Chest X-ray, PA view. Patient: 43 years old, sex F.
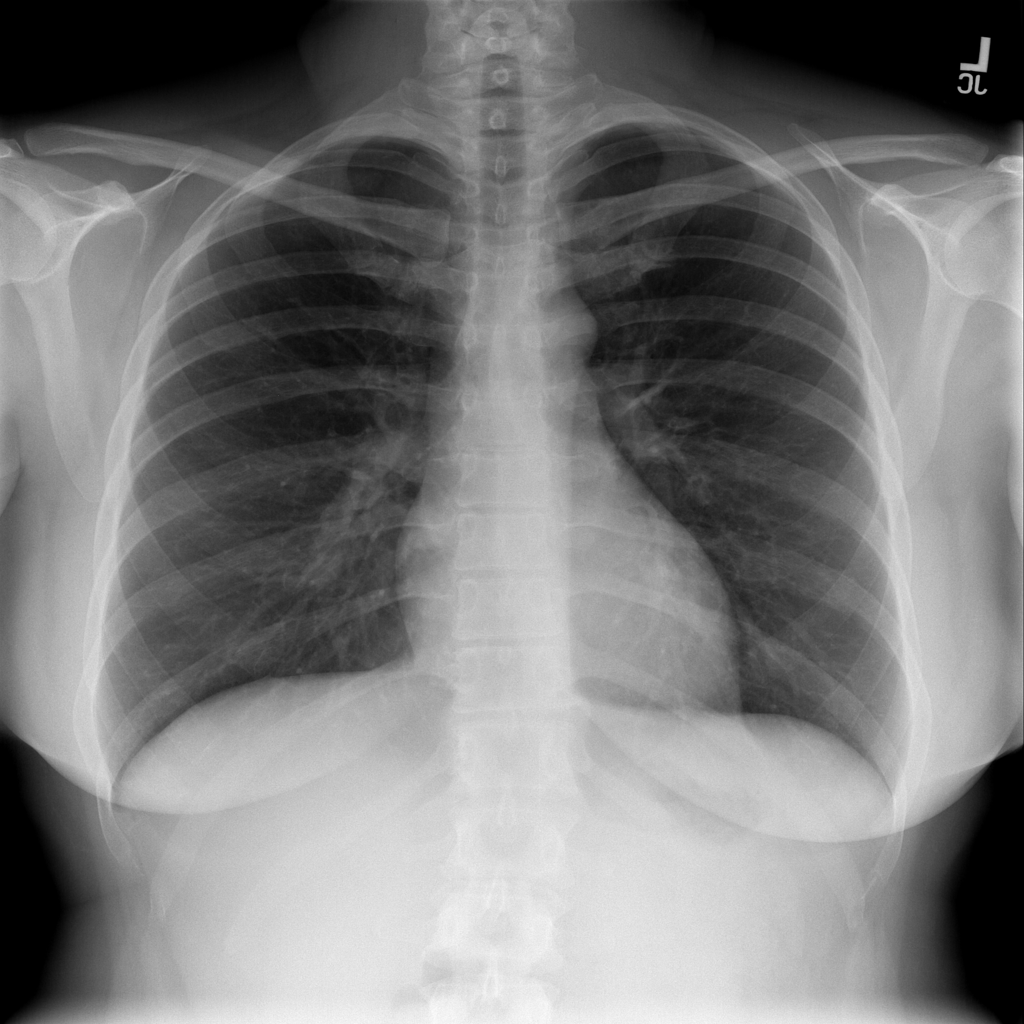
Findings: No Finding